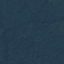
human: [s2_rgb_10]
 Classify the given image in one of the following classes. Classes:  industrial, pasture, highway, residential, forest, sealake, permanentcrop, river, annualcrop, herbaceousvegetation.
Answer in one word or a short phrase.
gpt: Forest